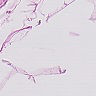
Metastatic tissue present: no